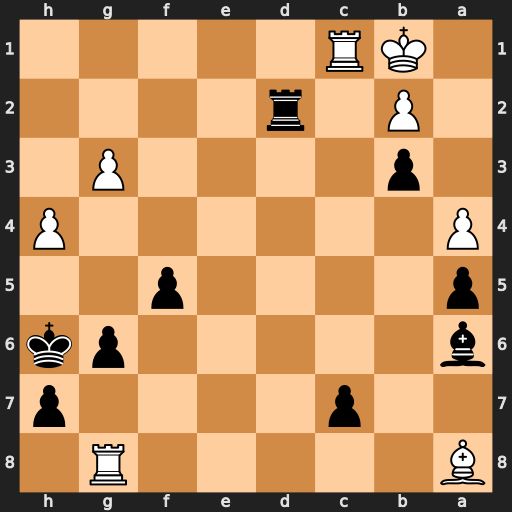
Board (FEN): B5R1/2p4p/b5pk/p4p2/P6P/1p4P1/1P1r4/1KR5
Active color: b
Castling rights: -
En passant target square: -
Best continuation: Bd3+ Ka1 Rc2 Rg1 Rc4 Bc6 Rxc6